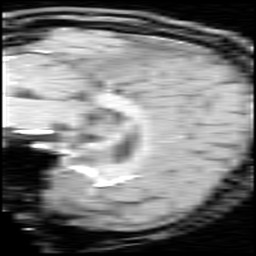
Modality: inplaneT1
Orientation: sagittal
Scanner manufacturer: ge
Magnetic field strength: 3 T
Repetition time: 0.3 s
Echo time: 0.003576 s